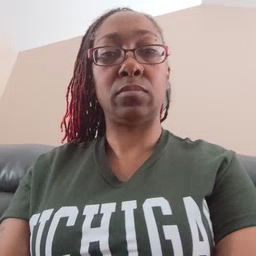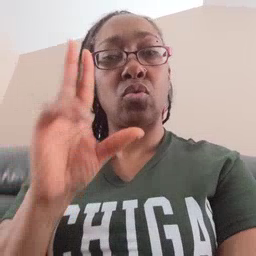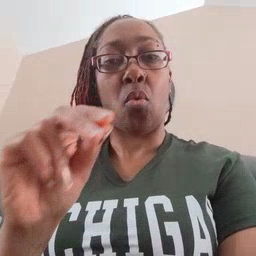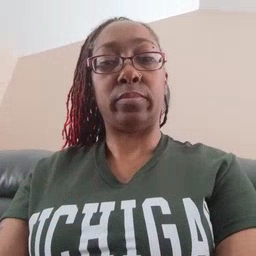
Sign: no